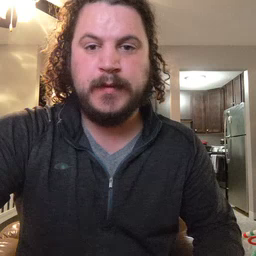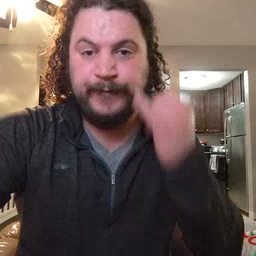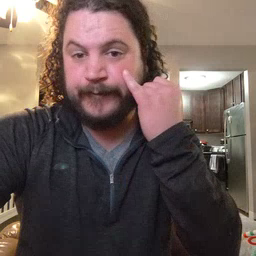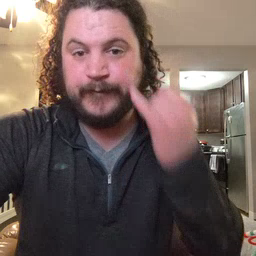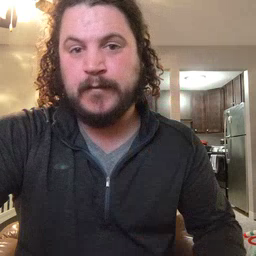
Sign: if